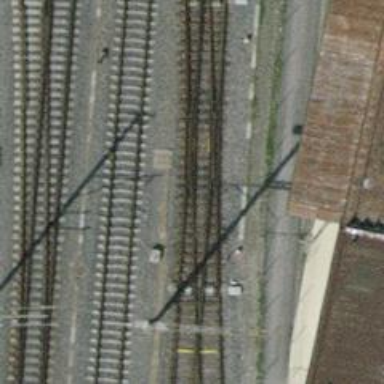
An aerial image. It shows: Railway switch.